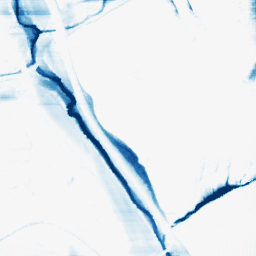
Category: morphological
Decomposition family: morphological_rect
Decomposition parameters: operation: closing
width: 50
height: 5
Upsampling method: fft_zeropad
Upsampling parameters: scale: 4
Upsampling scale: 4